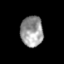
Tissue: skin
Cell type: Epithelial cells
Senescence score: 0.2104
Nuclear area (px): 679
Mean DAPI intensity: 152.717